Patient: sex M, age 62
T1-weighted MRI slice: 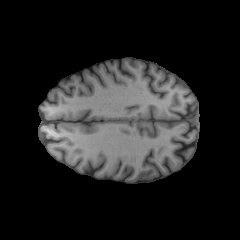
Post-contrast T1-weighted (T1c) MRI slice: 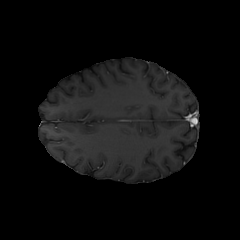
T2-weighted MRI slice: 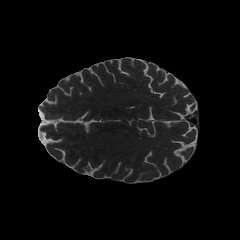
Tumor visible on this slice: no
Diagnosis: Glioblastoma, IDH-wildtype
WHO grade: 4